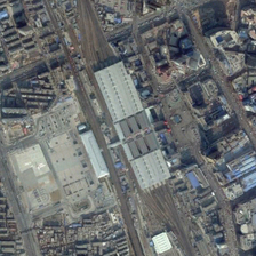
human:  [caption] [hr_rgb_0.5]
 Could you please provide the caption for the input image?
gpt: The railway tracks extended to the gray-roofed station and gathered together.

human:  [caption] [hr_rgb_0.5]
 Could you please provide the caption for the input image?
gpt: The railway extends from the gray roof station. Come on.

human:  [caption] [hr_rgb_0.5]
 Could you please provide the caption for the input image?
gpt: The railway tracks protruded from the gray-roofed station and gathered together.

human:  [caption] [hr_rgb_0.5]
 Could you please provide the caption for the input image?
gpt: The tracks protruded from the gray roof station and gathered together.

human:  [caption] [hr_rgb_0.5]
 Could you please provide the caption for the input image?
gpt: The railway tracks converged from the station with the gray roof protruding.